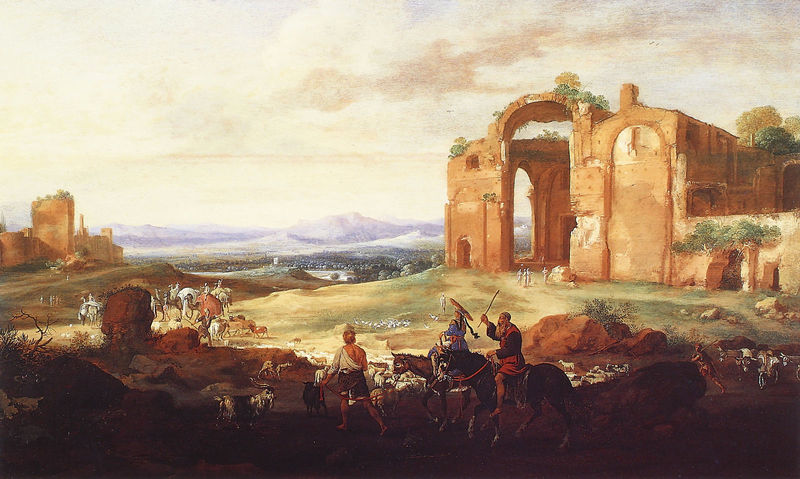
Titel: Die Reise von Elias und Rebecca
Künstler: Bartholomeus Breenbergh
Institution: Privatsammlung
Schlagwörter: felsen, gemälde, himmel, schatten, bäume, landschaft, menschen, hintergrund, vordergrund, ölbild, horizont, hügel, vögel, kirche, sonne, esel, pferd, pferde, reiter, stock, berge, farbe, herde, treiben, krieg, ruine, landschaftsbild, lanschaft, arkadien, hirten, ziege, ägypten, ziegen, mittelgrund, kamel, tross, kamele, karavane, ziegenherde